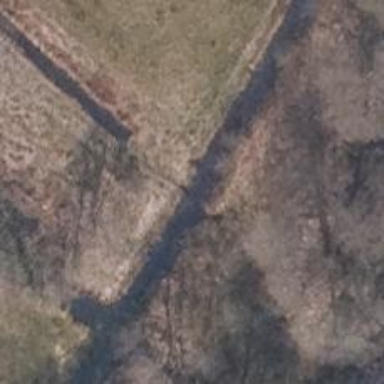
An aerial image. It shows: Culvert tunnel.